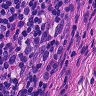
Metastatic tissue present: no